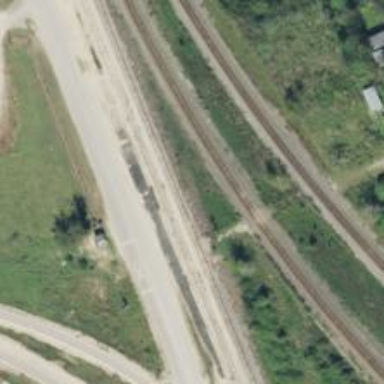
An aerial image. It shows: Railway track.